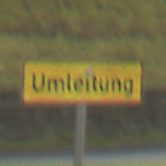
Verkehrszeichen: Umleitungsankuendigung
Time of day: SunriseSunset
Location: Outdoor (Nature)
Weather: PartlyCloudy
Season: NotSpecified
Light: Natural